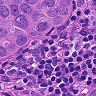
Metastatic tissue present: yes